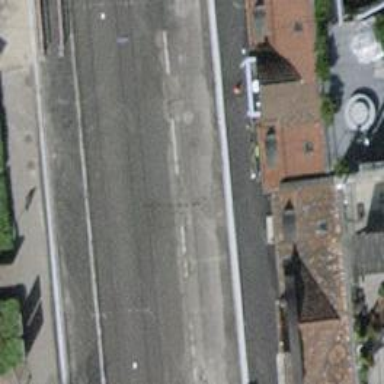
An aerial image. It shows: Tram crossing on the railway.